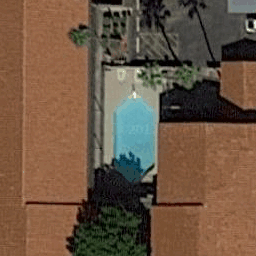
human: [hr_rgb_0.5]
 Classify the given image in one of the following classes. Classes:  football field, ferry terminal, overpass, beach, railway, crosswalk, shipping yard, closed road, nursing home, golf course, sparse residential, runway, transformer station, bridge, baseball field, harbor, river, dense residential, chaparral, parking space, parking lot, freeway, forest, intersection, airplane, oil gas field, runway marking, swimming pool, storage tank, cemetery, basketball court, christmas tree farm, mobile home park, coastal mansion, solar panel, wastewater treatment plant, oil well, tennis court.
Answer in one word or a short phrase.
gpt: swimming pool